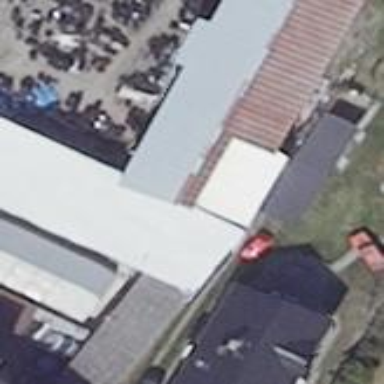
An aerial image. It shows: Service building.